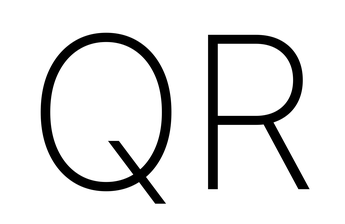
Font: Inter_ExtraLight